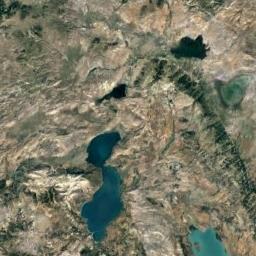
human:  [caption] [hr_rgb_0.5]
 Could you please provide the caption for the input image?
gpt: There are many lakes of different shapes and sizes .

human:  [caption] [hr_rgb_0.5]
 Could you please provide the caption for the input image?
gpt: The lake in the picture is surrounded by green fields .

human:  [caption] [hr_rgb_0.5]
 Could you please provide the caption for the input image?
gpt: In the yellow-brown mountains with sparse green vegetation, There is a group of pale blue lakes .

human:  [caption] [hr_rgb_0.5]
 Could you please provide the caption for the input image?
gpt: Some lakes of different sizes and colors lie in a mountainous area .

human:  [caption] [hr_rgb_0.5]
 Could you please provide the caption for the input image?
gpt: There are three lakes on the desert with some green plants .